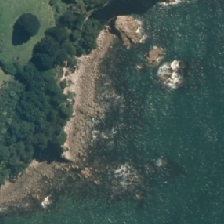
Land cover: broadleaved_indigenous_hardwood